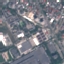
Land use / land cover: Industrial